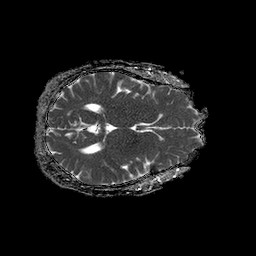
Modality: ADC
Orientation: axial
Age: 33
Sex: female
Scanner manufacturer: philips
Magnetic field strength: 1.5 T
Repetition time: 4.6 s
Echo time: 0.08941 s